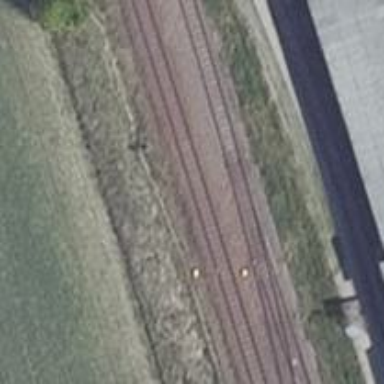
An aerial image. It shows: Railway switch with the turnout on the right side.